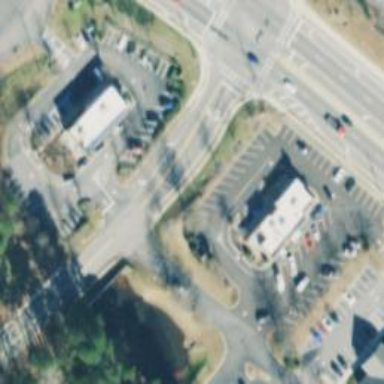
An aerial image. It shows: Marked crossing on the road.